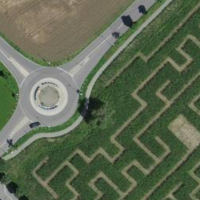
EUNIS habitat code: 52
Species observed at this site:
Fagopyrum esculentum